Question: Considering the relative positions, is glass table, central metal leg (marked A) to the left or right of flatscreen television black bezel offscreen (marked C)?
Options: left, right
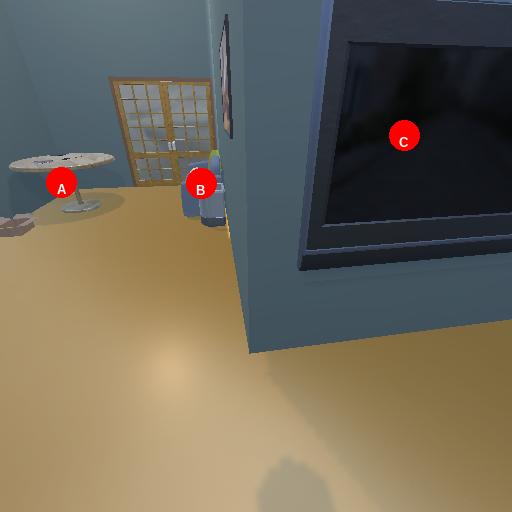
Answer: left